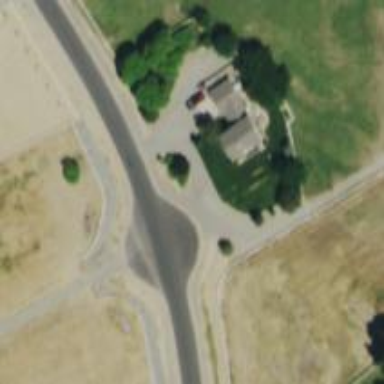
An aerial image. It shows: Turning circle on the road.